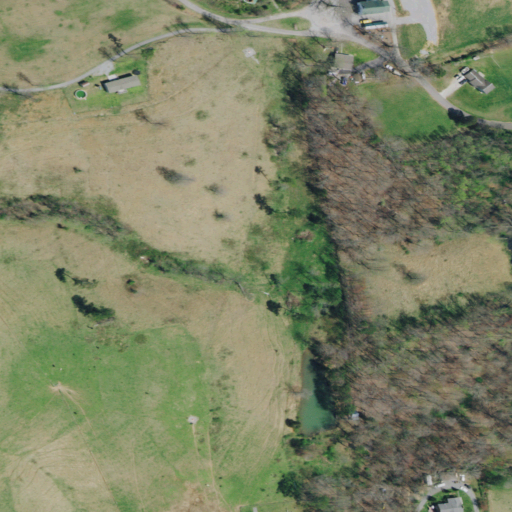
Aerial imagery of ridge(s) in Tennessee named Baldwin Hill containing pasture, deciduous forest, grassland, low intensity development, mixed forest, open development, and medium intensity development